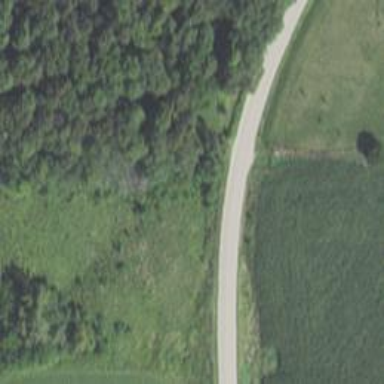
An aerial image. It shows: Tertiary road.